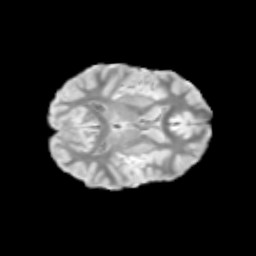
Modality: T2w
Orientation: axial
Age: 13
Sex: male
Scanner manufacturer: siemens
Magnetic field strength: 3 T
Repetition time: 3.8 s
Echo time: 0.07 s